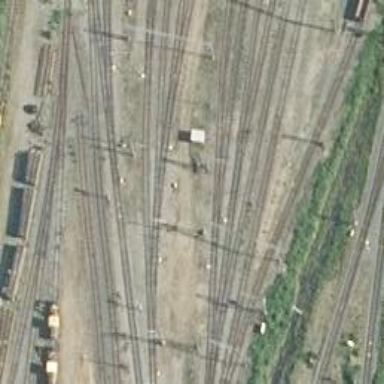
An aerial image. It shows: Railway signal.